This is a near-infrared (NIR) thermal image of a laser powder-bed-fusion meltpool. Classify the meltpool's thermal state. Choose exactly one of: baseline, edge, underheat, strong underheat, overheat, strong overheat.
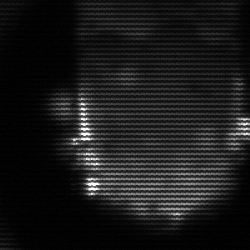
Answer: baseline